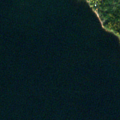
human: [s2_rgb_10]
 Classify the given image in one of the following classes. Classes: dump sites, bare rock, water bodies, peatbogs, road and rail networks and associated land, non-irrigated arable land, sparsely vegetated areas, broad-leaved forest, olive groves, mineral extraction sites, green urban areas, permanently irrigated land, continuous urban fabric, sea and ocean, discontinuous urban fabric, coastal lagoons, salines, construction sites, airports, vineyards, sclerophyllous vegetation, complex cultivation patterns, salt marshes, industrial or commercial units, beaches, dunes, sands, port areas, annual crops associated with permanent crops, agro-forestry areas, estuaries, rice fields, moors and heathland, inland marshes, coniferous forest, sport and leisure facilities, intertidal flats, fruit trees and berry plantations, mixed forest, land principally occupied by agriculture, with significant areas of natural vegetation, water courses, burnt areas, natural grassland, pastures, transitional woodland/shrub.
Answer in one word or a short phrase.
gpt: mixed forest, sea and ocean